Question: With HTML/CSS, how to create a red container like this:
<URL>
which is basically a "rectangle avoiding a top right rectangle":

'float: right;'
Reason: I'm looking for other methods than 'float: right' because of <URL> that prevent clicks to be caught correctly on the top right blue container, when the red container is a "draggable" title bar for an app window.
The following snippet works perfectly, but I'm looking for another solution without 'float: right':
'''
for (var i = 0; i < 50; i++)
document.getElementById("topleft").innerHTML += "<button>xyz" + i + "</button>";
'''
'''
* { margin: 0; }
#topright { float: right; width: 100px; background-color: blue; -webkit-app-region: no-drag; }
#topright:hover { background-color: black; }
#topleft { background-color: red; -webkit-app-region: drag; padding: 10px; }
'''
'''
<div id="topright" onclick="alert();">Click here!</div>
<div id="topleft"></div>
'''
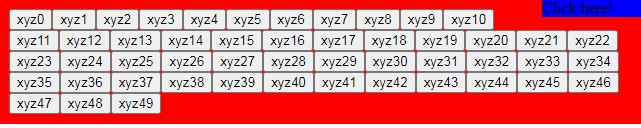
Answer: finally! it took a little doing but I believe this should do it.
'''
function myFunction2(){
alert('i was clicked')
}
function myFunction(){
for (let i = 0; i < 50; i++){
let x = 'a0' + i
let id = 'a' + (x).slice(-2)
document.getElementById(id).innerHTML = 'xyz' +i;
}
var end = 0;
var count = 0;
var left =[];
for (let i = 0; i < 25;i++){
let y = 30 + i*20;
let temp = document.elementFromPoint(18, y);
if (document.elementFromPoint(18, y)==null)return;
if (temp.tagName != 'SPAN')break;
let inner = temp.innerHTML;
let inArray = inner.split('z')
var start = parseInt(inArray[1]);
left.push(start)
}
left[left.length-1] = 50
for (var i = 0;i < left.length;i++){
for(let j = left[i]; j >= end; j--){
let x = 'a0' + j
let id = 'a' + (x).slice(-2)
if (document.getElementById(id) != null)
document.getElementById(id).innerHTML = 'xyz' + count;
count++;
}
end = left[i]+1
}
} window.addEventListener('resize', myFunction);
'''
'''
div{
margin:0;padding:0;
}
#better{
margin-top:20px;
display:block;
background:green;
width:100%;
position:relative;
padding:10px;
}
#abs{
display:inline-flex;
justify-content:center;
position:absolute;
background:blue;
height:30px;
width:100px;
top:0%;
right:0%;
}
span{
background:white;
border:solid 1px grey;
display:inline-block;
font-size:16px;
}
#fx{
display:flex;
flex-flow: row-reverse wrap;
justify-content:flex-end;
}
#x{
width:100px;
visibility:hidden;
}
'''
'''
<html>
<body >
<div id='better' >
<div id='fx'>
<span id='x'></span>
<span id='a00'>xyz0</span><span id='a01'>xyz1</span><span id='a02'>xyz2</span><span id='a03'>xyz3</span><span id='a04'>xyz4</span><span id='a05'>xyz5</span><span id='a06'>xyz6</span><span id='a07'>xyz7</span><span id='a08'>xyz8</span><span id='a09'>xyz9</span><span id='a10'>xyz10</span><span id='a11'>xyz11</span>
<span id='a12'>xyz12</span><span id='a13'>xyz13</span><span id='a14'>xyz14</span><span id='a15'>xyz15</span><span id='a16'>xyz16</span><span id='a17'>xyz17</span><span id='a18'>xyz18</span><span id='a19'>xyz19</span><span id='a20'>xyz20</span><span id='a21'>xyz21</span><span id='a22'>xyz22</span><span id='a23'>xyz23</span>
<span id='a24'>xyz24</span><span id='a25'>xyz25</span><span id='a26'>xyz26</span><span id='a27'>xyz27</span><span id='a28'>xyz28</span><span id='a29'>xyz29</span><span id='a30'>xyz30</span><span id='a31'>xyz31</span><span id='a32'>xyz32</span><span id='a33'>xyz33</span><span id='a34'>xyz34</span><span id='a35'>xyz35</span>
<span id='a36'>xyz36</span><span id='a37'>xyz37</span><span id='a38'>xyz38</span><span id='a39'>xyz39</span><span id='a40'>xyz40</span><span id='a41'>xyz41</span><span id='a42'>xyz42</span><span id='a43'>xyz43</span><span id='a44'>xyz44</span><span id='a45'>xyz45</span><span id='a46'>xyz46</span><span id='a47'>xyz47</span>
<span id='a48'>xyz48</span><span id='a49'>xyz49</span><span id='a50'>xyz50</span>
</div>
<div id='abs'>
<button type='button' onclick='myFunction2()'>Click me!</button>
</div>
</div>
</body>
</html>
'''